高二 · 解析几何
已知双曲线

$$
\frac{x^{2}}{a^{2}}-\frac{y^{2}}{b^{2}}=1(a>0, b>0)
$$

的右焦点为 $F(c, 0)$.

(1) 若双曲线的一条渐近线方程为 $y=x$ 且 $c=2$, 求双曲线的方程;

(2) 以原点 $\mathrm{O}$ 为圆心, $\mathrm{c}$ 为半径作圆, 该圆与双曲线在第一象限的交点为 $\mathrm{A}$, 过 $\mathrm{A}$ 作圆的切线,斜率为 $-\sqrt{3}$, 求双曲线的离心率.
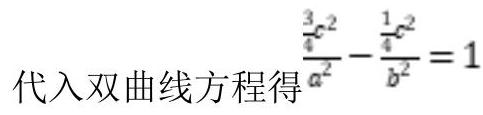
答案: 